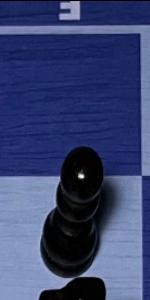
Label: Pawn_Black